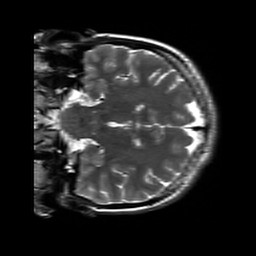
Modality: T2w
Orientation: coronal
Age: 21
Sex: female
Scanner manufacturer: siemens
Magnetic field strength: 3 T
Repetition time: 8.53 s
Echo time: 0.091 s